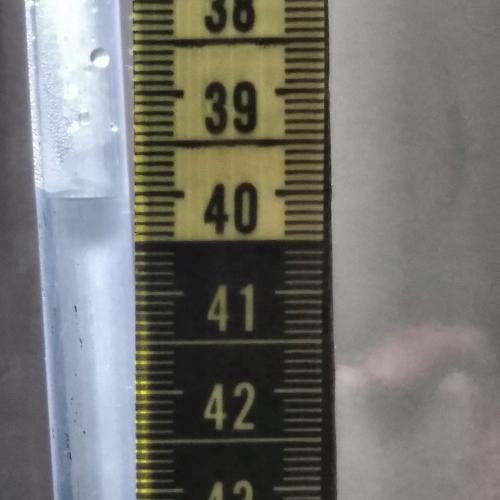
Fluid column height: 40.0 cm